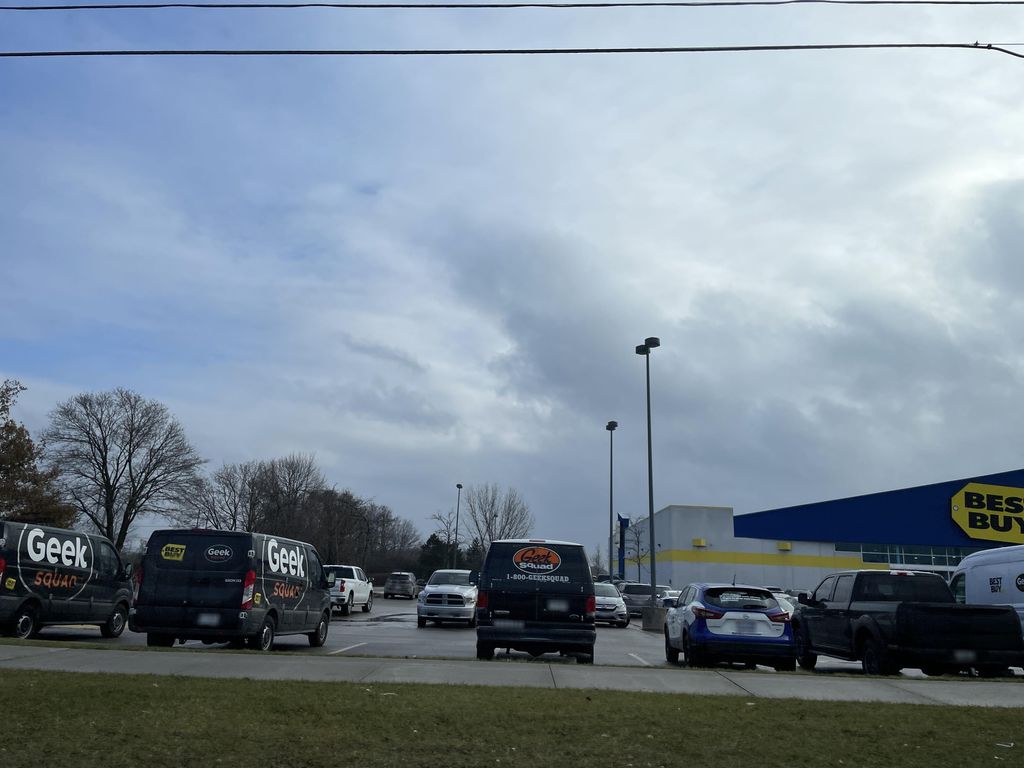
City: kitchener-waterloo